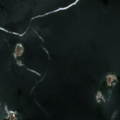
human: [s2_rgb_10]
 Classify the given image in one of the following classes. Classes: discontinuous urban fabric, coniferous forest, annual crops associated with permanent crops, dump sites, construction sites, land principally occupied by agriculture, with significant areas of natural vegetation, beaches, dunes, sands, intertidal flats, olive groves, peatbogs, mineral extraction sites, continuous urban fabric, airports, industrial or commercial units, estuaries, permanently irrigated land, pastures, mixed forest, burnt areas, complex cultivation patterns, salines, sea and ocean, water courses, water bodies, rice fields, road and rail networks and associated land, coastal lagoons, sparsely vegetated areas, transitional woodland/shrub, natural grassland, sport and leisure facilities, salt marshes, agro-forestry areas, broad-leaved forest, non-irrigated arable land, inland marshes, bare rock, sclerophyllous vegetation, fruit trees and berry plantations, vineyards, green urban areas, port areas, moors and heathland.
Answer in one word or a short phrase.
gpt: sea and ocean